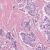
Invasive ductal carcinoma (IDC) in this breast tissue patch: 1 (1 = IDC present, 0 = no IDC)